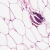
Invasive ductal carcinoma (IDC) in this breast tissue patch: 0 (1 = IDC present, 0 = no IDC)